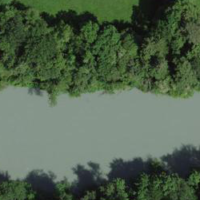
EUNIS habitat code: 15
Species observed at this site:
Cardamine pratensis
Fagus sylvatica
Equisetum hyemale